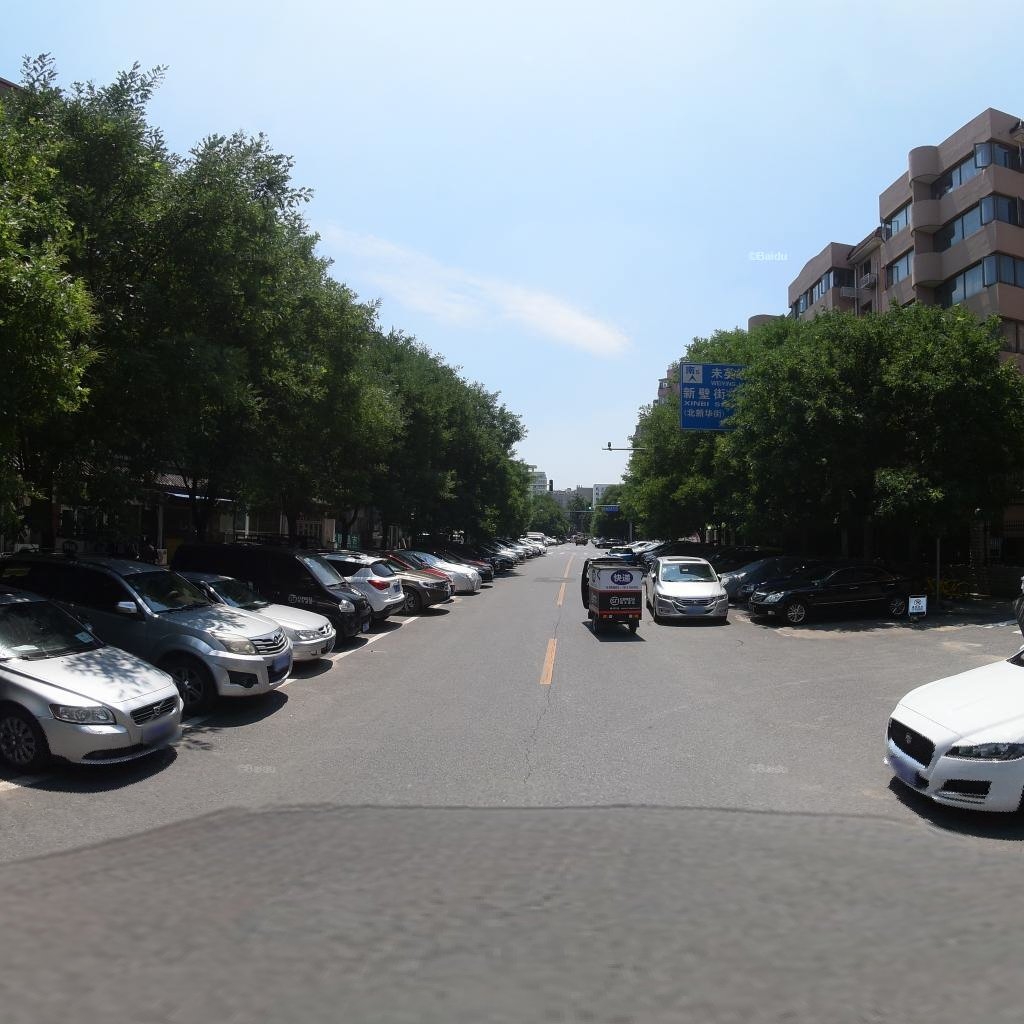
Region: Xicheng
Road damage annotations: longitudinal crack